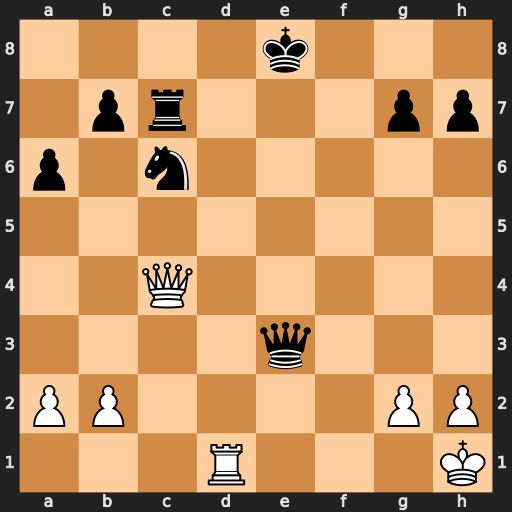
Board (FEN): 4k3/1pr3pp/p1n5/8/2Q5/4q3/PP4PP/3R3K
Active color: w
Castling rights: -
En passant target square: -
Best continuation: Qg8+ Ke7 Qxg7+